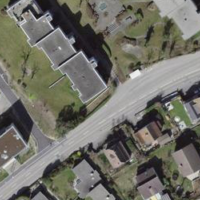
EUNIS habitat code: 54
Species observed at this site:
Cepphis advenaria
Acronicta rumicis
Furcula furcula
Eilema caniola
Eupsilia transversa
Noctua comes
Autographa gamma
Deilephila porcellus
Mythimna conigera
Atolmis rubricollis
Deilephila elpenor
Epipactis palustris
Idaea aversata
Cephalanthera rubra
Biston strataria
Cosmia trapezina
Pyrausta aurata
Euplexia lucipara
Agrotis ipsilon